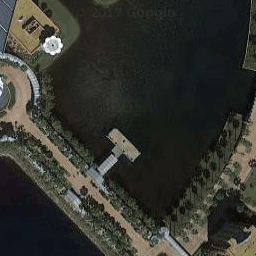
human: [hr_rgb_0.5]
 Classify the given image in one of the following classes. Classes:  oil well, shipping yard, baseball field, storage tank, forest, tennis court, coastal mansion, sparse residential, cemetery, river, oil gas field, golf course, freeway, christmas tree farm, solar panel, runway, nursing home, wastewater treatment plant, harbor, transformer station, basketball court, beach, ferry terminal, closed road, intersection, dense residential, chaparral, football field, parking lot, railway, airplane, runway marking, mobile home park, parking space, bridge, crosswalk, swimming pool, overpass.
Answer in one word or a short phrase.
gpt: ferry terminal